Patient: sex F, age 55
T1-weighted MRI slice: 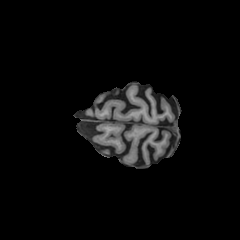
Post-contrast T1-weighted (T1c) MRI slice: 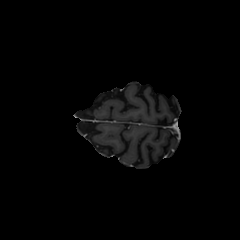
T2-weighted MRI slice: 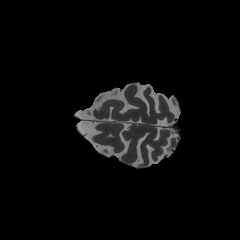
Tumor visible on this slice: no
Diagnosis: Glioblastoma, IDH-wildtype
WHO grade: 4